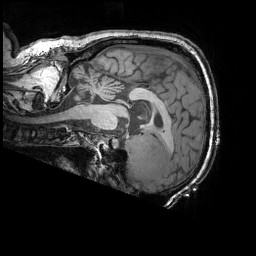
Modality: T1w
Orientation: sagittal
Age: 74
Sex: male
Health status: ill
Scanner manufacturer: siemens
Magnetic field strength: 3 T
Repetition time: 1.75 s
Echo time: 0.00418 s